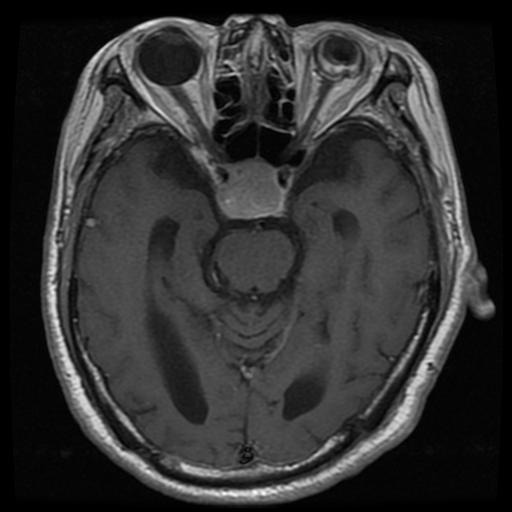
Label: pituitary